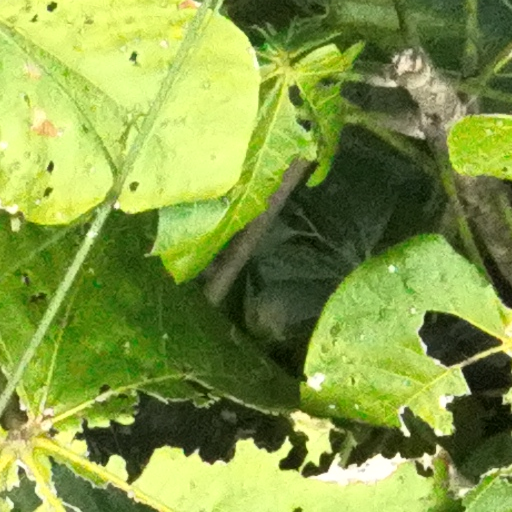
Species: Sterculia apetala
GBIF accepted scientific name: Sterculia apetala
Crown area (m\u00b2): 164.324